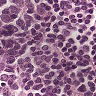
Metastatic tissue present: no